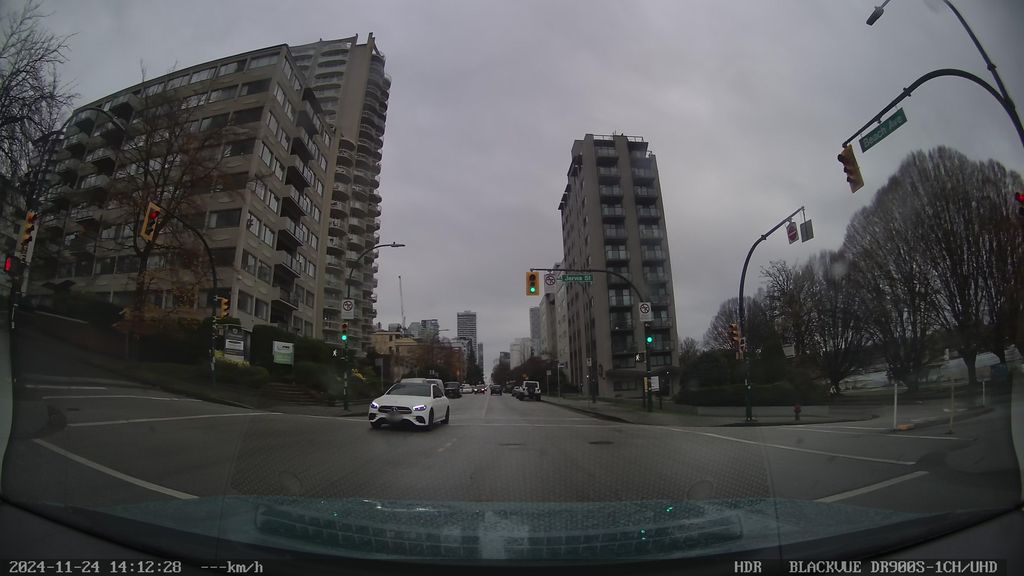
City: vancouver